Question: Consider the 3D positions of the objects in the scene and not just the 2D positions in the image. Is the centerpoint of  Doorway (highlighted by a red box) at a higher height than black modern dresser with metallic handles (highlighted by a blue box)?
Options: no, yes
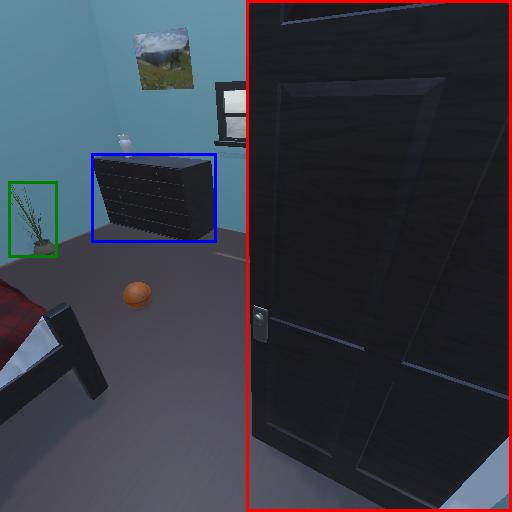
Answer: no